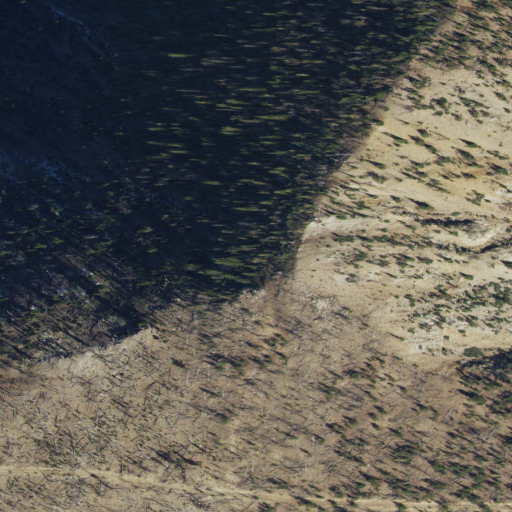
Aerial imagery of ridge(s) in Idaho named Pistol Creek Ridge containing shrub, evergreen forest, and grassland